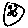
Label: moon